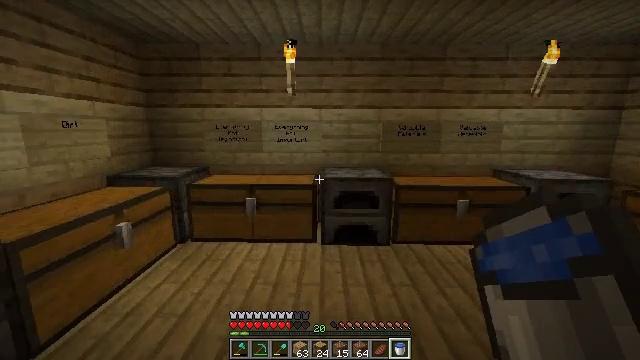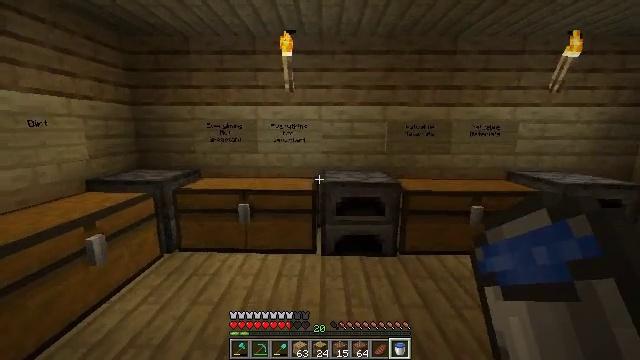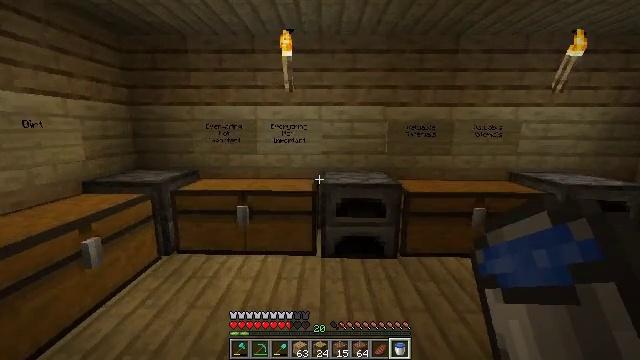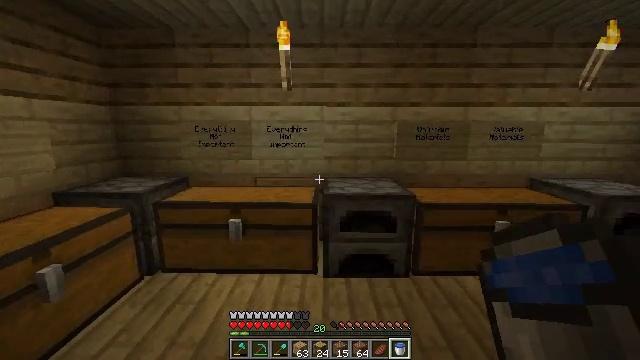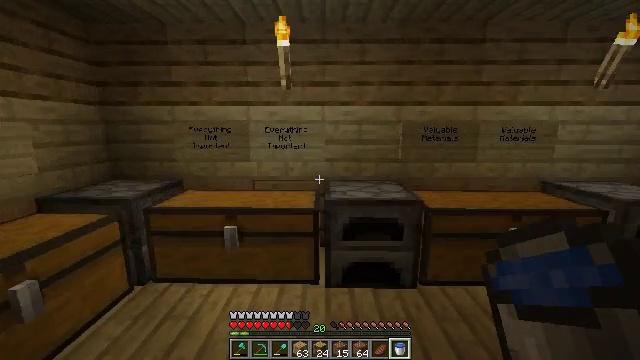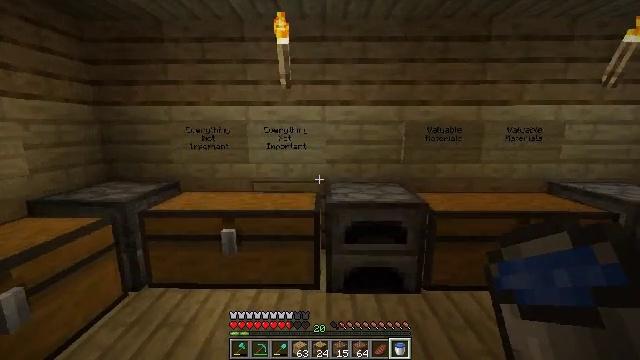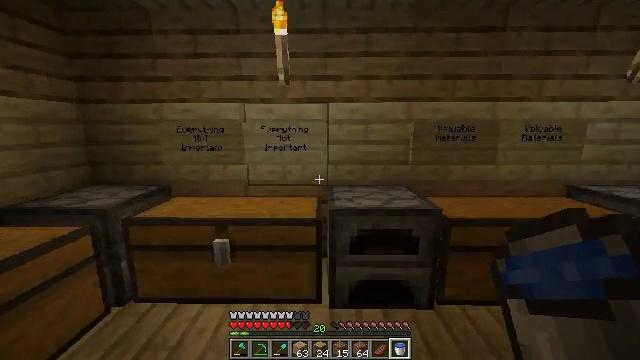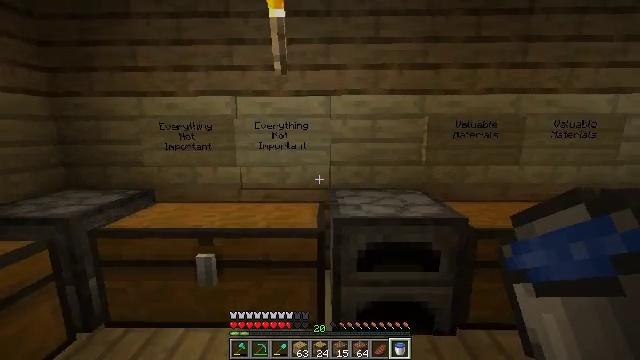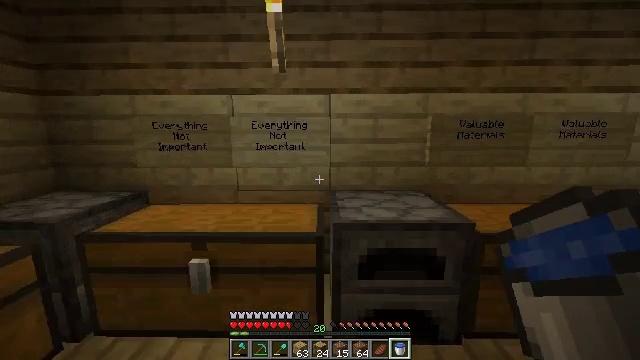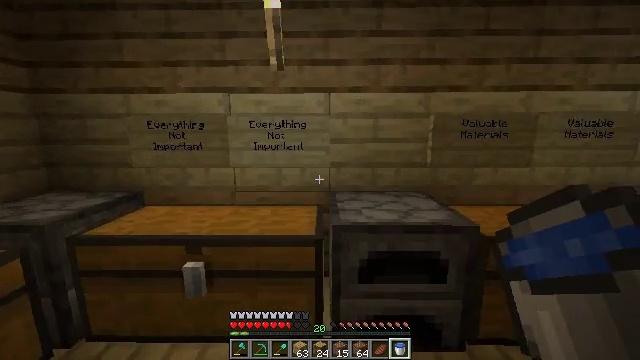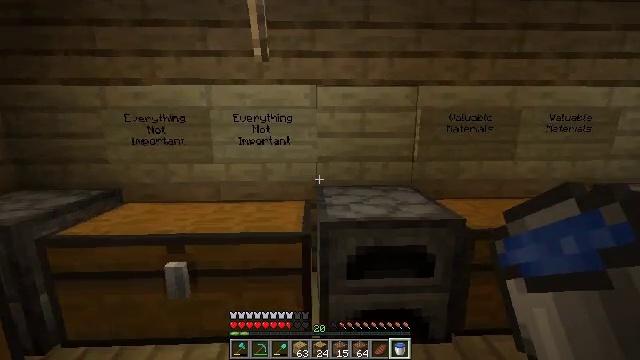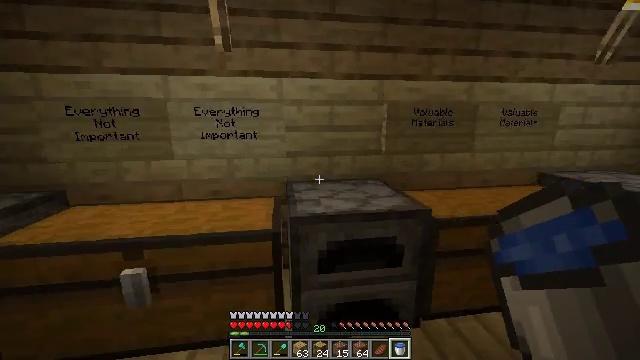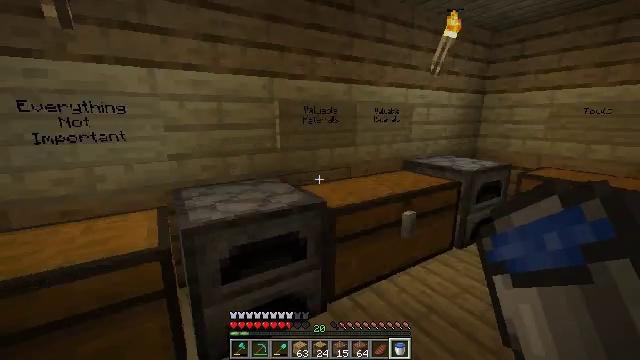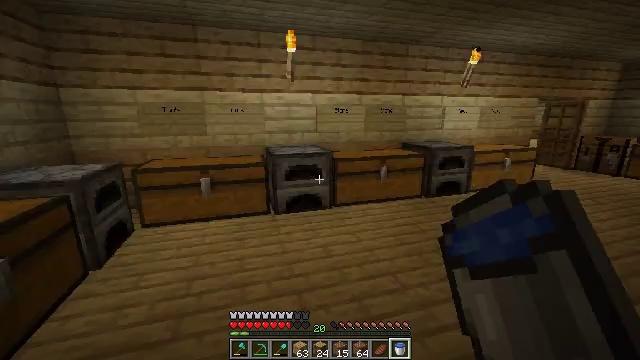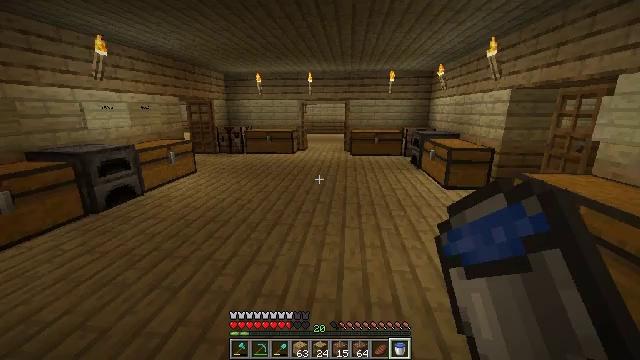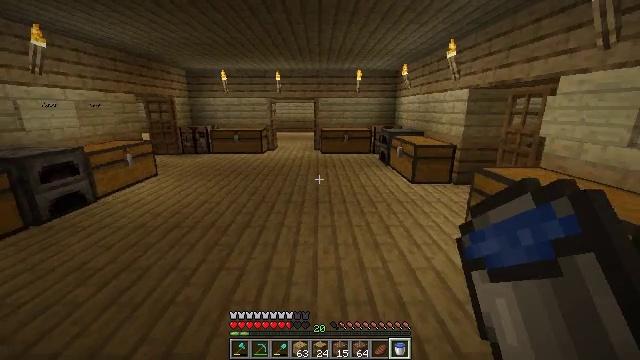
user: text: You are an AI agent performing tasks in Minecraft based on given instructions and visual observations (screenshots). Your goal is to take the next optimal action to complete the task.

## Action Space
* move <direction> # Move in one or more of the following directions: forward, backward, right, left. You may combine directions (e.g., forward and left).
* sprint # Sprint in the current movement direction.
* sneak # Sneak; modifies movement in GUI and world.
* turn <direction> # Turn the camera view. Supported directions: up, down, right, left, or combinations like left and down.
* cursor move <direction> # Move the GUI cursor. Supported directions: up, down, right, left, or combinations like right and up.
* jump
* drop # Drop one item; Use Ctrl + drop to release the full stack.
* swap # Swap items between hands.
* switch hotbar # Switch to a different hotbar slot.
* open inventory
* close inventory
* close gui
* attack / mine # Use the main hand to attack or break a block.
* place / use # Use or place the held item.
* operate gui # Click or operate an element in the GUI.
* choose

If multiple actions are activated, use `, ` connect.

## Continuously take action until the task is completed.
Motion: motion action
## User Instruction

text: Craft a stone hoe by combining cobblestone with sticks.
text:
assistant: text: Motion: move forward
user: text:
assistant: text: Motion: move forward
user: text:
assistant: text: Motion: move forward
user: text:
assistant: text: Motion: move forward
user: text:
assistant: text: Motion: move forward
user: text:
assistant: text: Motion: move forward
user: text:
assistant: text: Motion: move forward
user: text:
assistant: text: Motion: no_op
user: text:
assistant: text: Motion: no_op
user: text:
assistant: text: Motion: turn right and down
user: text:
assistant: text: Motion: turn right and down
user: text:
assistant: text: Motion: turn right
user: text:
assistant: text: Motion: turn right
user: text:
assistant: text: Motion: turn right
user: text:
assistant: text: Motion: move forward, turn right
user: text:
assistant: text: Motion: move forward
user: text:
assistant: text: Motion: move forward, turn left
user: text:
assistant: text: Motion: move forward and move right, turn left
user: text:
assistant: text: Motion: move forward and move right, turn left
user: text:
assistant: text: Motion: move forward and move right, turn left and up
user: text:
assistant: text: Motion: move forward, turn left and up
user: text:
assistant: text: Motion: move forward, turn left
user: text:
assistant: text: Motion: move forward, turn left
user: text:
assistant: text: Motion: move forward, turn left
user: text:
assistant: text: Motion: move forward, turn left
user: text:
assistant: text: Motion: move forward
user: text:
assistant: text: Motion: move forward, turn left
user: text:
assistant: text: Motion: move forward, turn left
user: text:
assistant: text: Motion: move forward, turn left
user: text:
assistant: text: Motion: move forward, turn left